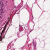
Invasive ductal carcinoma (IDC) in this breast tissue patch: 0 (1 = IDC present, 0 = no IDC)